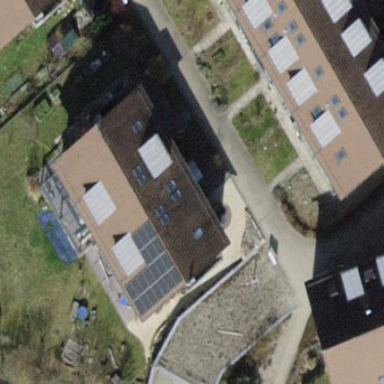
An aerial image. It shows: Semi-detached house with gabled roof.